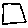
Label: square